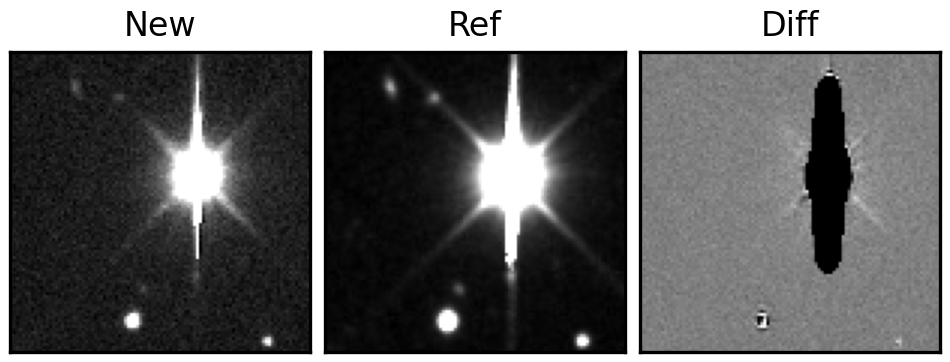
Label: bogus